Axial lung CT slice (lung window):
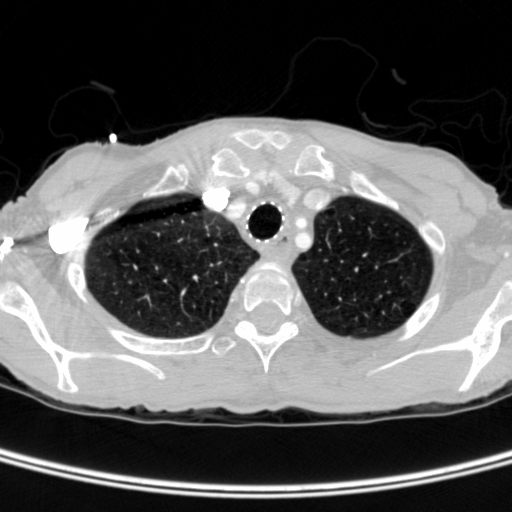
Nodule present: no